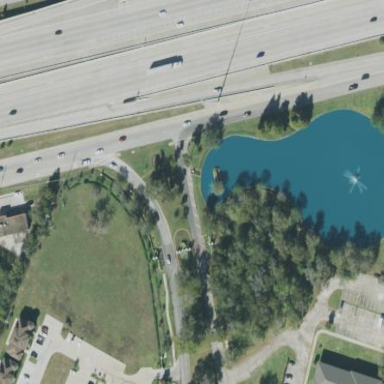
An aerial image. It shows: Pond with natural water.